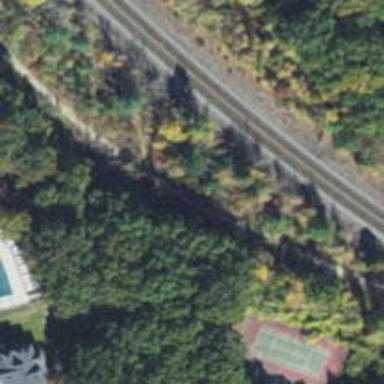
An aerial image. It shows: Disused railway siding.